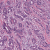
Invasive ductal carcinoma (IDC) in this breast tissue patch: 1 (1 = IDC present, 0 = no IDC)